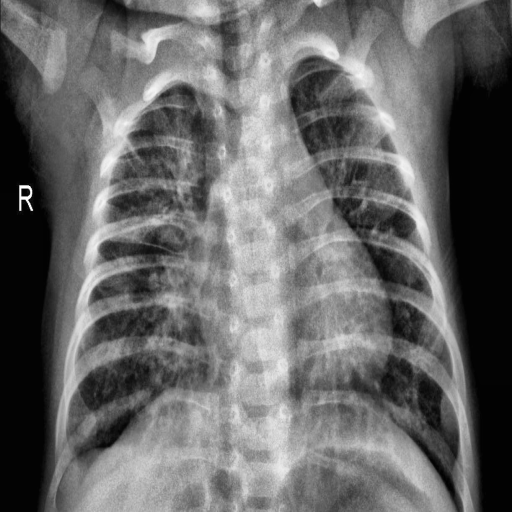
Finding: PNEUMONIA